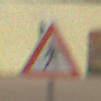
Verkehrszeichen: FussgaengerRechts
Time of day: Midday
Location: Outdoor (Suburban)
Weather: PartlyCloudy
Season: NotSpecified
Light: Natural